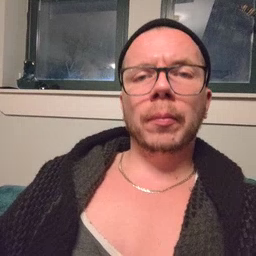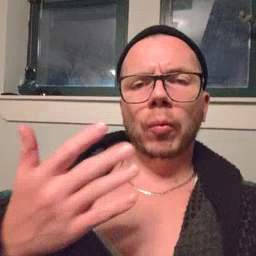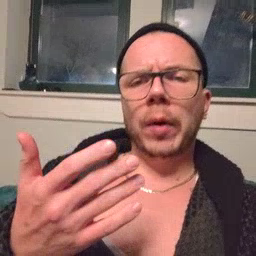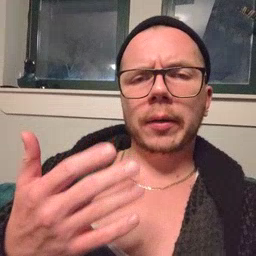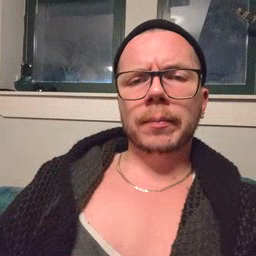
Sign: wait